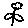
Label: flower